Question: I'm working on a path/ray tracer in c++. I'm now working on loading obj files. But some objects have flipped normals after loaded in. I can't figure this out where this behaviour comes from or how to fix it.
See image for better understanding of the issue.
image showing current behaviour:

<URL>
First I thought it was an issue with the normals behind the surface. but after rendering the color based on the surface normal. It's obvious that the normals are flipped in some cases.
Here is my very basic code of loading the model.
'''
//OBJ Loader object.
bool OBJLoader::loadMesh (std::string filePath){
// If the file is not an .obj file return false
if (filePath.substr(filePath.size() - 4, 4) != ".obj"){
std::cout << "No .obj file found at given file location: "<<filePath << std::endl;
}
//Open file stream
std::ifstream file(filePath);
//check if file is open.
if (!file.is_open()){
std::cout << "File was not opened!" << std::endl;
return false;
}
//Do file loading.
std::cout << "Parsing obj-file: "<<filePath << std::endl;
//constuct mesh data.
bool smoothShading = false;
std::string obj_name;
std::vector<Vertex> vertices;
std::vector<Vect3> Positions;
std::vector<Vect3> Normals;
std::vector<Vect2> UVs;
std::vector<unsigned int> V_indices;
//the current line
std::string currentLine;
//loop over each line and parse the needed data.
while(std::getline(file, currentLine)){
//for now we just print the line
//std::cout << currentLine << std::endl;
if(algorithm::startsWith(currentLine, "s ")){
std::vector<std::string> line_split = algorithm::split(currentLine,' ');
if( line_split[1] == std::string("off")){
smoothShading = false;
}else if(line_split[1] == std::string("1")){
//enalbe smooth shading;
smoothShading = true;
}
}
//check if the line starts with v -> vertex.
if(algorithm::startsWith(currentLine, "o ")){
//construct new vertex position.
std::vector<std::string> line_split = algorithm::split(currentLine,' ');
obj_name = line_split[1];
}
//check if the line starts with v -> vertex.
if(algorithm::startsWith(currentLine, "v ")){
//construct new vertex position.
std::vector<std::string> line_split = algorithm::split(currentLine,' ');
float x = std::stof(line_split[1]);
float y = std::stof(line_split[2]);
float z = std::stof(line_split[3]);
Vect3 pos = Vect3(x,y,z);
Positions.push_back(pos);
}
//check if the line starts with vt -> vertex uv.
if(algorithm::startsWith(currentLine, "vt ")){
//construct new vertex uv.
std::vector<std::string> line_split = algorithm::split(currentLine,' ');
float u = std::stof(line_split[1]);
float v = std::stof(line_split[2]);
Vect2 uv = Vect2(u,v);
UVs.push_back(uv);
}
//check if the line starts with vn -> vertex normals.
if(algorithm::startsWith(currentLine, "vn ")){
//construct new vertex normal.
std::vector<std::string> line_split = algorithm::split(currentLine,' ');
float x = std::stof(line_split[1]);
float y = std::stof(line_split[2]);
float z = std::stof(line_split[3]);
Vect3 normal = Vect3(x,y,z);
Normals.push_back(normal);
}
//check if the line starts with f -> constuct faces.
if(algorithm::startsWith(currentLine, "f ")){
//construct new vertex position.
std::vector<std::string> line_split = algorithm::split(currentLine,' ');
//@NOTE: this only works when mesh is already triangulated.
//Parse all vertices.
std::vector<std::string> vertex1 = algorithm::split(line_split[1],'/');
std::vector<std::string> vertex2 = algorithm::split(line_split[2],'/');
std::vector<std::string> vertex3 = algorithm::split(line_split[3],'/');
if(vertex1.size() <= 1){
//VERTEX 1
Vect3 position = Positions[std::stoi(vertex1[0])-1];
Vertex v1(position);
vertices.push_back(v1);
//VERTEX 2
position = Positions[std::stoi(vertex2[0])-1];
Vertex v2(position);
vertices.push_back(v2);
//VERTEX 3
position = Positions[std::stoi(vertex3[0])-1];
Vertex v3(position);
vertices.push_back(v3);
//Add to Indices array.
//calculate the index number
//The 3 comes from 3 vertices per face.
unsigned int index = vertices.size() - 3;
V_indices.push_back(index);
V_indices.push_back(index+1);
V_indices.push_back(index+2);
}
//check if T exist.
else if(vertex1[1] == ""){
//NO Uv
//V -> index in the positions array.
//N -> index in the normals array.
//VERTEX 1
Vect3 position = Positions[std::stoi(vertex1[0])-1];
Vect3 normal = Normals[std::stoi(vertex1[2])-1];
Vertex v1(position,normal);
vertices.push_back(v1);
//VERTEX 2
position = Positions[std::stoi(vertex2[0])-1];
normal = Normals[std::stoi(vertex2[2])-1];
Vertex v2(position,normal);
vertices.push_back(v2);
//VERTEX 3
position = Positions[std::stoi(vertex3[0])-1];
normal = Normals[std::stoi(vertex3[2])-1];
Vertex v3(position,normal);
vertices.push_back(v3);
//Add to Indices array.
//calculate the index number
//The 3 comes from 3 vertices per face.
unsigned int index = vertices.size() - 3;
V_indices.push_back(index);
V_indices.push_back(index+1);
V_indices.push_back(index+2);
}else if (vertex1[1] != ""){
//We have UV
//V -> index in the positions array.
//T -> index of UV
//N -> index in the normals array.
//VERTEX 1
Vect3 position = Positions[std::stoi(vertex1[0])-1];
Vect2 uv = UVs[std::stoi(vertex1[1])-1];
Vect3 normal = Normals[std::stoi(vertex1[2])-1];
Vertex v1(position,normal,uv);
vertices.push_back(v1);
//VERTEX 2
position = Positions[std::stoi(vertex2[0])-1];
uv = UVs[std::stoi(vertex2[1])-1];
normal = Normals[std::stoi(vertex2[2])-1];
Vertex v2(position,normal,uv);
vertices.push_back(v2);
//VERTEX 3
position = Positions[std::stoi(vertex3[0])-1];
uv = UVs[std::stoi(vertex3[1])-1];
normal = Normals[std::stoi(vertex3[2])-1];
Vertex v3(position,normal,uv);
vertices.push_back(v3);
//Add to Indices array.
//calculate the index number
//The 3 comes from 3 vertices per face.
unsigned int index = vertices.size() - 3;
V_indices.push_back(index);
V_indices.push_back(index+1);
V_indices.push_back(index+2);
}
//We can check here in which format. V/T/N, V//N, V//, ...
//For now we ignore this and use V//N.
}
}
//close stream
file.close();
Positions.clear();
Normals.clear();
UVs.clear();
//reorder the arrays so the coresponding index match the position,uv and normal.
for (Vertex v: vertices) {
Positions.push_back(v.getPosition());
Normals.push_back(v.getNormal());
UVs.push_back(v.getUV());
}
//Load mesh data.
_mesh = Mesh(smoothShading,obj_name, Positions, Normals, UVs, V_indices);
//return true, succes.
return true;
'''
After this the model is inserted in a grid structure for faster intersection tests.
'''
for(int i= 0;i<mesh._indices.size();i=i+3){
Triangle* tri;
if(mesh.smoothShading){
tri = new SmoothTriangle(Point3(mesh._positions[mesh._indices[i]]),
Point3(mesh._positions[mesh._indices[i+1]]),
Point3(mesh._positions[mesh._indices[i+2]]),
Normal(mesh._normals[mesh._indices[i]]),
Normal(mesh._normals[mesh._indices[i+1]]),
Normal(mesh._normals[mesh._indices[i+2]]),material);
}else{
tri = new Triangle(Point3(mesh._positions[mesh._indices[i]]),
Point3(mesh._positions[mesh._indices[i+1]]),Point3(mesh._positions[mesh._indices[i+2]]),Normal(mesh._normals[mesh._indices[i]]),material);
}
add_object(tri);
}
constructCells();
'''
Maybe good to add is the code for interpolating normals
'''
Normal SmoothTriangle::calculate_normal(double gamma, double beta){
return (Normal((1 - beta - gamma) * n0 + beta * n1 + gamma * n2)).normalize();
}
'''
I Fixed the issue. It was not in my OBJ loader. the model was exported from blender and when exporting it applied all modifiers, but the Solidify caused some back faces to clip with the front faces, after exporting to .obj file. After removing this modifier everything was back to "normal" (Just a funny pun to finish this answer)
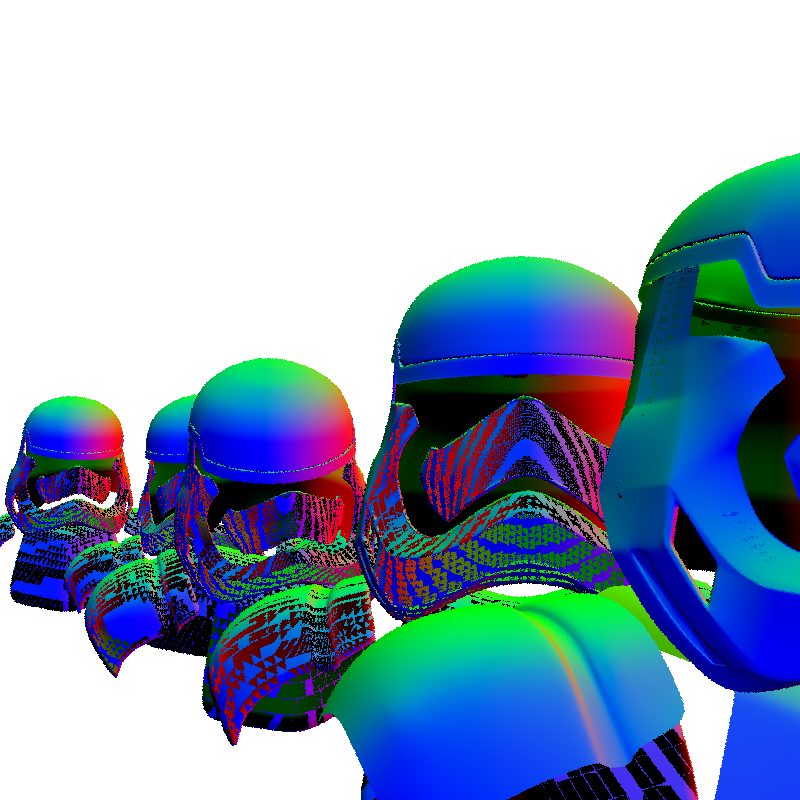
Answer: It might be nothing wrong in your code I assume that the obj is corrupted as some obj models have flipped normals ...
format does not specify the normal direction at all I saw even models without consistency so some normals points out others in. You can not even be sure the faces have single . So its safer to use (you know using
'''
|dot(normal,light)|
'''
instead of
'''
dot(normal,light)
'''
and or recompute the normals and even winding rule on your own after load.
The bidirectional normals/lighting are sometimes set by different material settings for each side of face 'FRONT' and 'BACK' or 'FRONT_AND_BACK' or 'DOUBLE_SIDED' etc or its configuration... just look in your gfx API for such stuff. To turn off the face culling look for things like 'CULL_FACE'